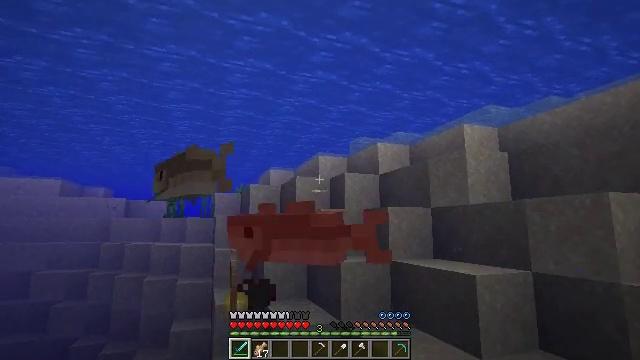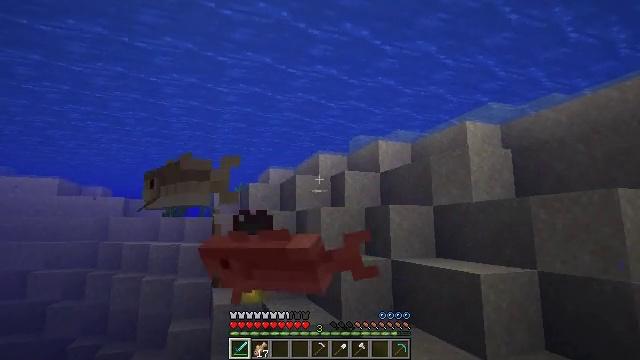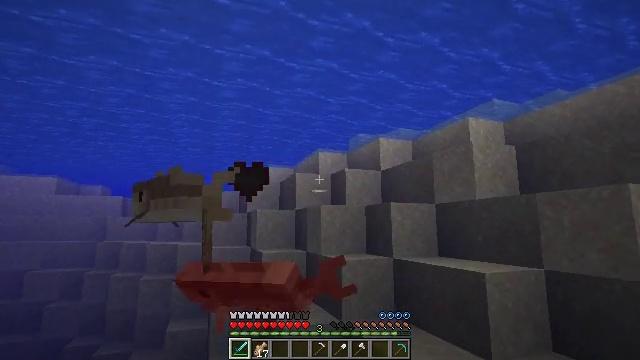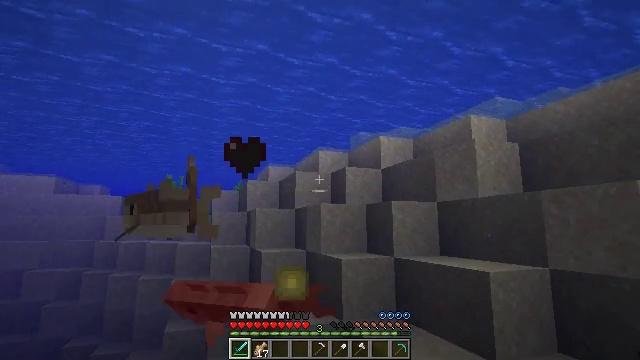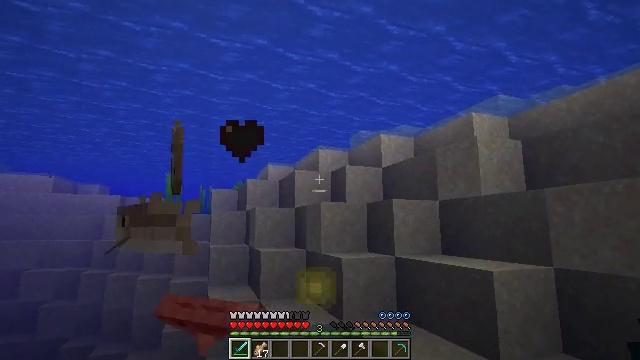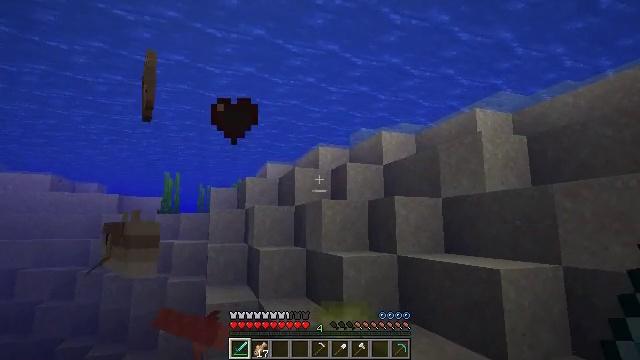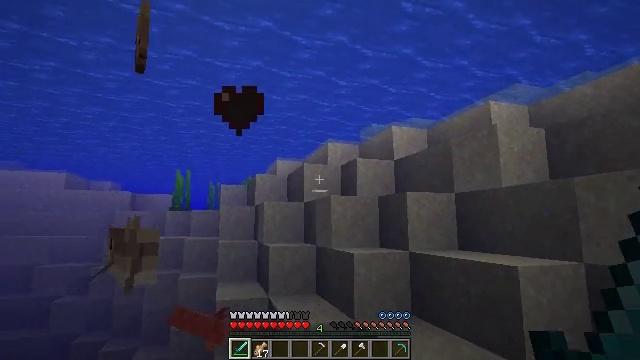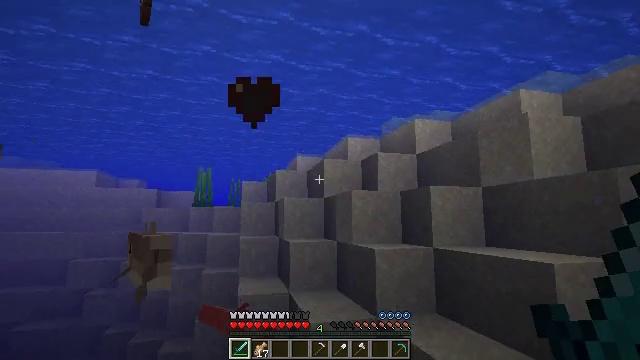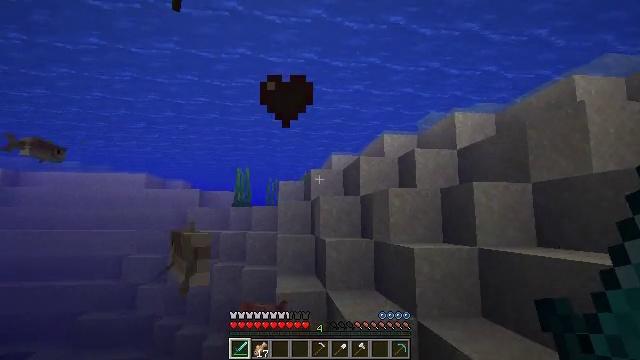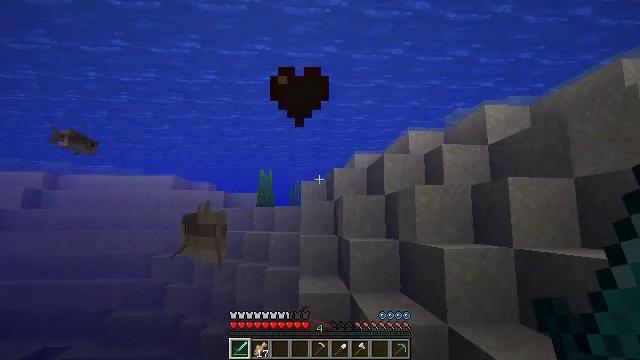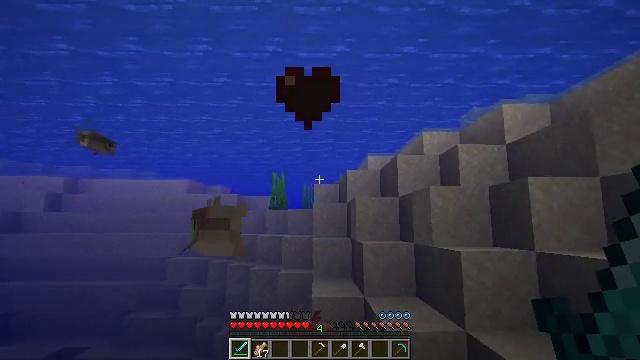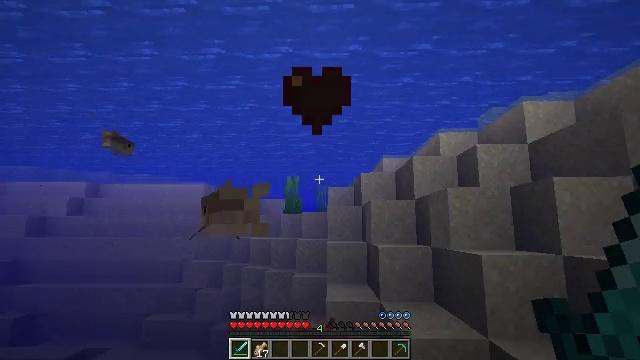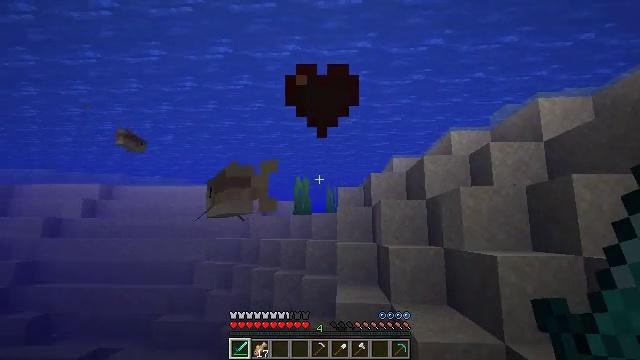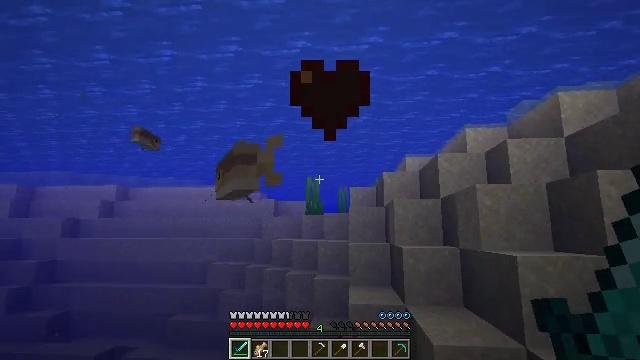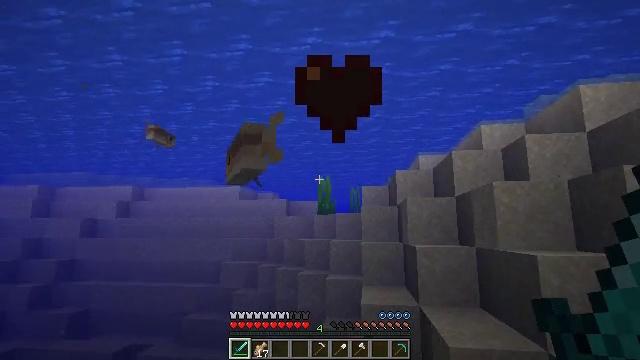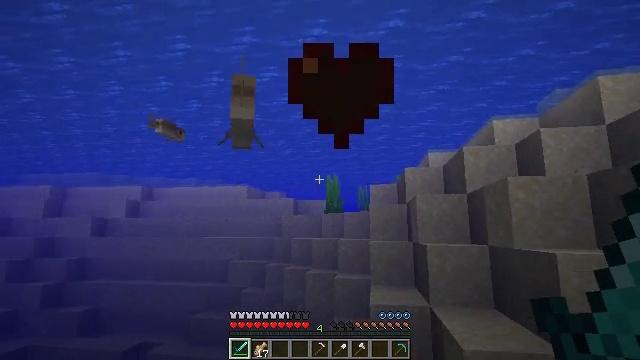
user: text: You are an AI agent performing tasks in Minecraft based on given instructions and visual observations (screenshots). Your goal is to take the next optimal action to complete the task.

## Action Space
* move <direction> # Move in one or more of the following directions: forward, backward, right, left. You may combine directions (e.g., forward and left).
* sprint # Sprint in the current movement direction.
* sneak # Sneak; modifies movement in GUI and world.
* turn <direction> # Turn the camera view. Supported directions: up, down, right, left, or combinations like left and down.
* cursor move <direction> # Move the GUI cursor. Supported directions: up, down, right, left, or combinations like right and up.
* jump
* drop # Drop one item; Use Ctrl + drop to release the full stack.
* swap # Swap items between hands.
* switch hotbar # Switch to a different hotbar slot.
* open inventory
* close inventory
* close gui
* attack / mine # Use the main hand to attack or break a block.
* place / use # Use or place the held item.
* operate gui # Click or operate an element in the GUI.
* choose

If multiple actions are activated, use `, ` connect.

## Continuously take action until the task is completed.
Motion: motion action
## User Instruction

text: Hunt a cod.
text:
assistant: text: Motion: move forward
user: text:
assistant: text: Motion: move forward
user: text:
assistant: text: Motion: move forward
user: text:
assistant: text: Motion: move forward
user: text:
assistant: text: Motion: move forward
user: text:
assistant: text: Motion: move forward, turn left
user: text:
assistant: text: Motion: move forward, turn left
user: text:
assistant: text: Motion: move forward, turn left
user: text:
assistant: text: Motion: move forward, turn left
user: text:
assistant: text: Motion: move forward, turn left
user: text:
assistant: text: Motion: move forward, turn left
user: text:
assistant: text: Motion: move forward, turn left
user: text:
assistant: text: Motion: move forward, turn left
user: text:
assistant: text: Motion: move forward, turn left
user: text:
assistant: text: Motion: move forward, turn left
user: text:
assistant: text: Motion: move forward, turn left
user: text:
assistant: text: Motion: move forward, turn left
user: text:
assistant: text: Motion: move forward, turn left and up
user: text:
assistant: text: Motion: move forward, turn left and up, jump
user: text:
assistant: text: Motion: move forward, turn left, jump
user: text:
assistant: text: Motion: move forward, turn left, jump
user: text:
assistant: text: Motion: move forward, turn left, jump
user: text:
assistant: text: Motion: move forward, turn left, jump
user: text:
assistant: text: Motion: move forward, turn left and up, jump
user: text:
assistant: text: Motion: move forward, jump
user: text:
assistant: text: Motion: move forward, jump
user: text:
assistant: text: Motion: move forward, jump
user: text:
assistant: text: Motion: move forward, jump
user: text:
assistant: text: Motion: move forward, jump
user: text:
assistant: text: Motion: move forward, jump